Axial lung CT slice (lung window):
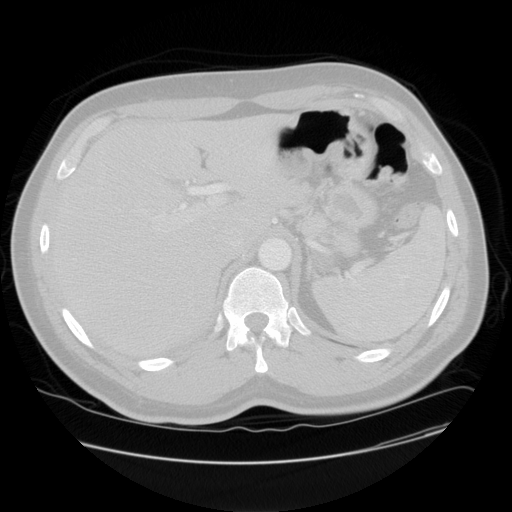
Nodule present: no